Question: I recently noticed that some controls (NSTableView & NSOutlineView) in my app flicker when I resize the app's window.
I can't figure out why that happens. I reduced the app to the bare minimum: a single document window controller with a window that contains an outline view and a button. No background processing, not loading the document data, etc.
Here is a screenshot showing UI fragments during resizing the window:

Notice fragment of the outline view at the top, the white background, and the offset window shadow.
There's also a Core Graphics related warning in the console (see below). Not sure if it's related to the problem.
The app is running on Mac OS X 10.10.1, deployment target and base SDK set to 10.9.
Console output (not a crash):
'''
<Warning>: void CGSUpdateManager::log() const: conn 0x22833 token 0x10dfffffffff3823
<Warning>: Backtrace (at 4250.73):
<Warning>: void CGSUpdateManager::log() const: 0 CoreGraphics 0x00007fff986f5215 CGSBacktraceCreate + 59
<Warning>: void CGSUpdateManager::log() const: 1 CoreGraphics 0x00007fff98714688 _ZN16CGSUpdateManager14disable_updateEv + 84
<Warning>: void CGSUpdateManager::log() const: 2 AppKit 0x00007fff8e4e2de5 -[NSWindow disableScreenUpdatesUntilFlush] + 127
<Warning>: void CGSUpdateManager::log() const: 3 AppKit 0x00007fff8e4a2250 -[NSView _gainedLayerTreeHostAncestor] + 385
<Warning>: void CGSUpdateManager::log() const: 4 AppKit 0x00007fff8e4a20ae -[NSView _recursiveGainedLayerTreeHostAncestor] + 27
<Warning>: void CGSUpdateManager::log() const: 5 AppKit 0x00007fff8e4a667a -[NSScroller _recursiveGainedLayerTreeHostAncestor] + 103
<Warning>: void CGSUpdateManager::log() const: 6 AppKit 0x00007fff8e70da56 -[NSScroller _setSurfaceBacked:] + 213
<Warning>: void CGSUpdateManager::log() const: 7 AppKit 0x00007fff8e67324f -[NSScrollView setScrollerStyle:] + 304
<Warning>: void CGSUpdateManager::log() const: 8 AppKit 0x00007fff8ed0af27 +[NSScrollerImpPair _updateAllScrollerImpPairsForNewRecommendedScrollerStyle:] + 426
<Warning>: void CGSUpdateManager::log() const: 9 CoreFoundation 0x00007fff8b36fcbc __CFNOTIFICATIONCENTER_IS_CALLING_OUT_TO_AN_OBSERVER__ + 12
<Warning>: void CGSUpdateManager::log() const: 10 CoreFoundation 0x00007fff8b2611b4 _CFXNotificationPost + 3140
<Warning>: void CGSUpdateManager::log() const: 11 Foundation 0x00007fff8b5f8ea1 -[NSNotificationCenter postNotificationName:object:userInfo:] + 66
<Warning>: void CGSUpdateManager::log() const: 12 CoreFoundation 0x00007fff8b2d154c __CFRUNLOOP_IS_CALLING_OUT_TO_A_BLOCK__ + 12
<Warning>: void CGSUpdateManager::log() const: 13 CoreFoundation 0x00007fff8b2c3655 __CFRunLoopDoBlocks + 341
<Warning>: void CGSUpdateManager::log() const: 14 CoreFoundation 0x00007fff8b2c2e0e __CFRunLoopRun + 910
<Warning>: void CGSUpdateManager::log() const: 15 CoreFoundation 0x00007fff8b2c2838 CFRunLoopRunSpecific + 296
<Warning>: void CGSUpdateManager::log() const: 16 HIToolbox 0x00007fff9980043f RunCurrentEventLoopInMode + 235
<Warning>: void CGSUpdateManager::log() const: 17 HIToolbox 0x00007fff998000be ReceiveNextEventCommon + 179
<Warning>: void CGSUpdateManager::log() const: 18 HIToolbox 0x00007fff997ffffb _BlockUntilNextEventMatchingListInModeWithFilter + 71
<Warning>: void CGSUpdateManager::log() const: 19 AppKit 0x00007fff8e4266d1 _DPSNextEvent + 964
<Warning>: void CGSUpdateManager::log() const: 20 AppKit 0x00007fff8e425e80 -[NSApplication nextEventMatchingMask:untilDate:inMode:dequeue:] + 194
<Warning>: void CGSUpdateManager::log() const: 21 AppKit 0x00007fff8e419e23 -[NSApplication run] + 594
<Warning>: void CGSUpdateManager::log() const: 22 AppKit 0x00007fff8e4052d4 NSApplicationMain + 1832
<Warning>: void CGSUpdateManager::log() const: 23 MyApp 0x00000001000022eb main + 75
<Warning>: void CGSUpdateManager::log() const: 24 libdyld.dylib 0x00007fff97a025c9 start + 1
'''
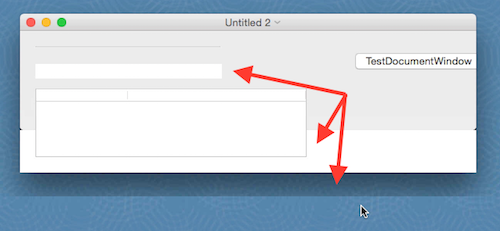
Answer: For reference, I found the root cause, although I can't explain it.
In 'applicationDidFinishLaunching:' I was initializing a shared instance of a window controller and showing its window by calling 'showWindow:nil'. That window happened to contain an 'NSTableView'. This table view caused the flickering in the other outline view (in an unrelated window).
Why? I honestly have no idea. I removed all controls from the window and added an empty table view right from the Interface Builder palette - problem occurs. After removing the table view the problem disappeared.
The solution was to not open the window right away in 'applicationDidFinishLaunching:'. Instead I added a menu to open it at a later time (it was a window with debug information anyway).